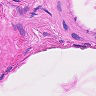
Metastatic tissue present: no